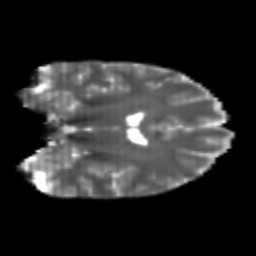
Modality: T2w
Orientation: coronal
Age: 24
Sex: female
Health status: healthy
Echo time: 0.074 s